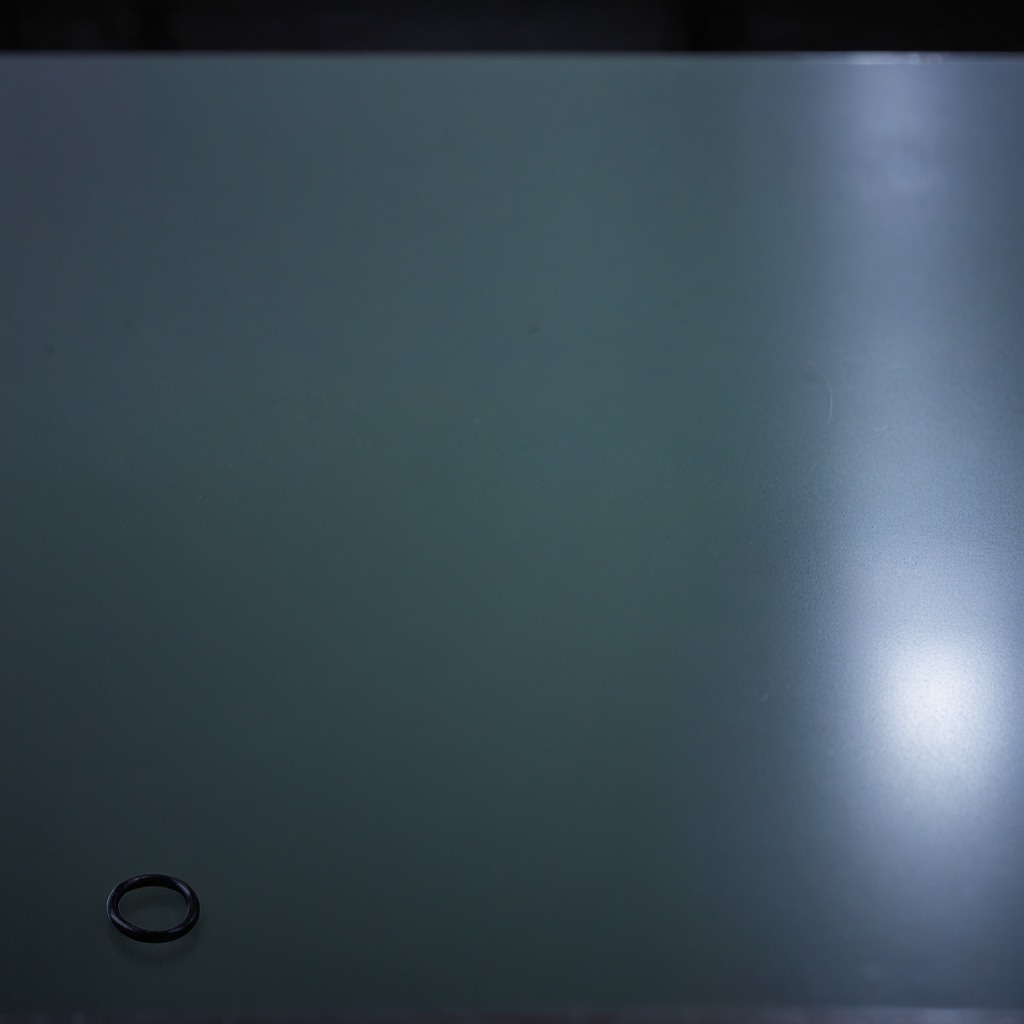
A rubber O-ring is lying on the table.